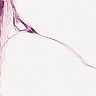
Metastatic tissue present: no